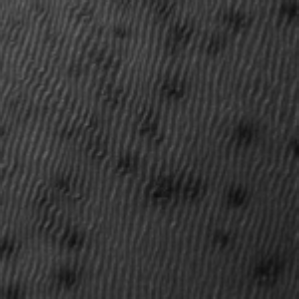
Label: frost